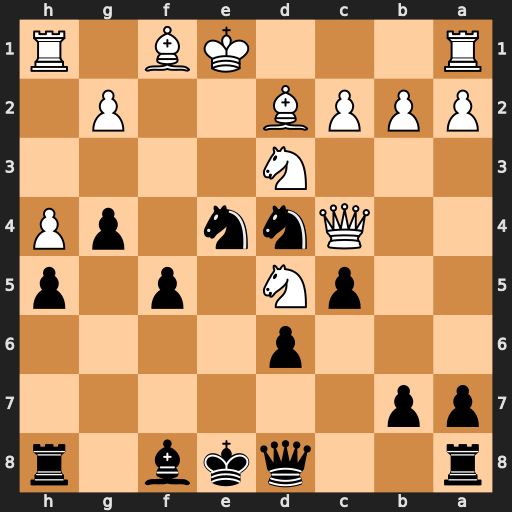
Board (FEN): r2qkb1r/pp6/3p4/2pN1p1p/2Qnn1pP/3N4/PPPB2P1/R3KB1R
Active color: b
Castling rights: KQkq
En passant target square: -
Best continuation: b5 Qxd4 cxd4